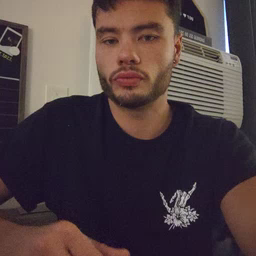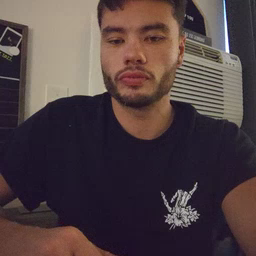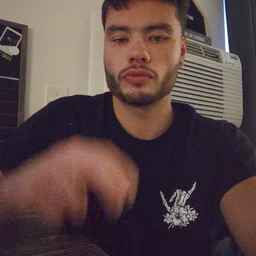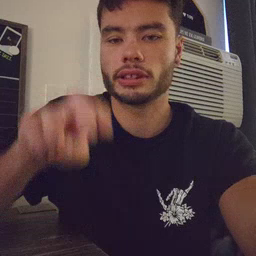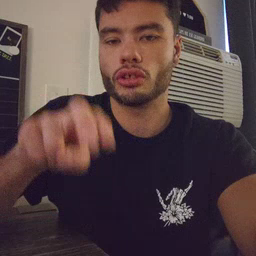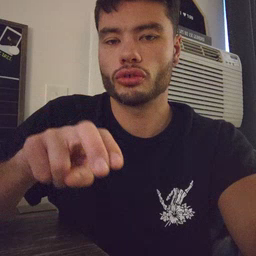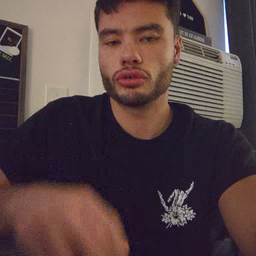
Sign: chair